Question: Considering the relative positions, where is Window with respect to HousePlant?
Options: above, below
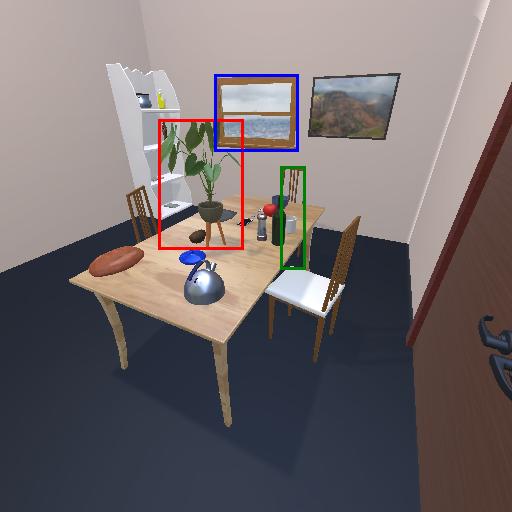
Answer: above